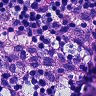
Metastatic tissue present: no